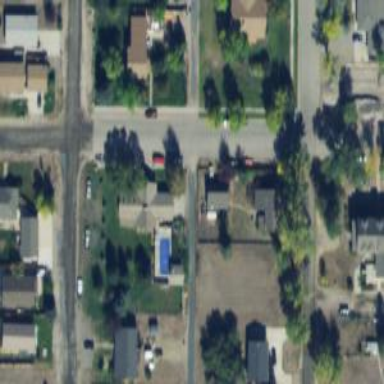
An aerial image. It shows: Alleyway designated as service road.